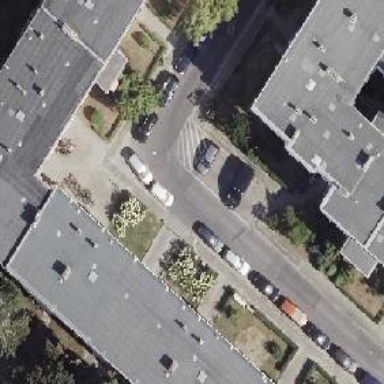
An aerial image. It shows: Residential road with asphalt surface. There are sidewalks on both sides and lane for parking on the right.